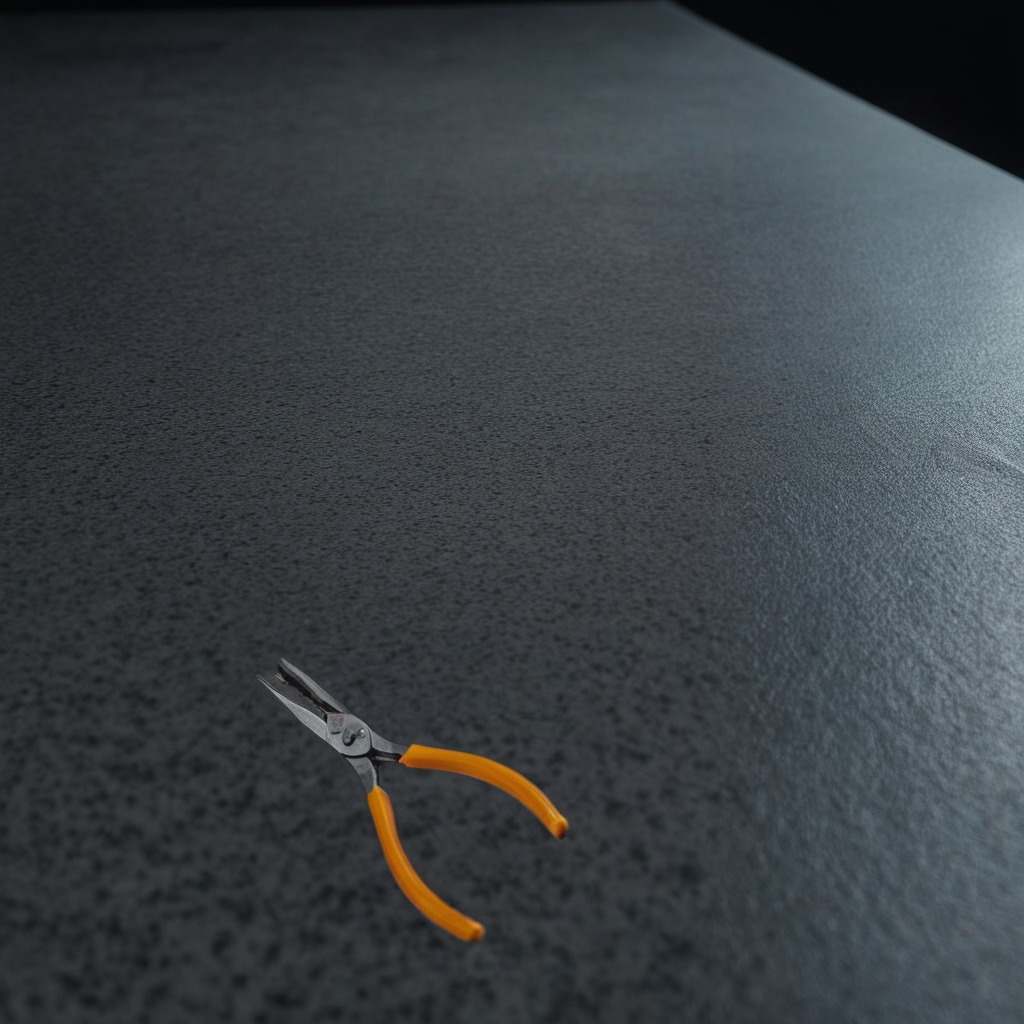
A plier lies on a clean granite table inside a workshop at night dim ambient light soft shadows worn but